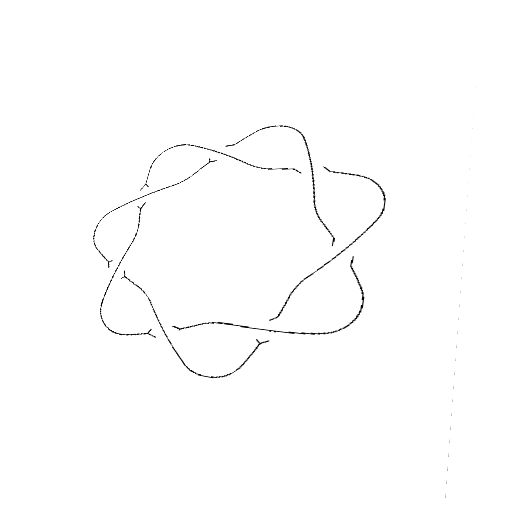
Crossing number: 7